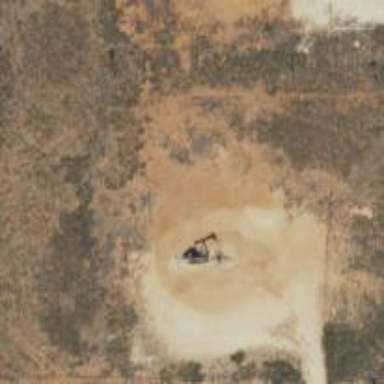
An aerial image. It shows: Petroleum well that is man-made.